Question: Source Page:

I need to scrape above numerical values like 1,426.0.....809.9....1,270.6 and 1,887.0 using python but regex not hitting for different values as values have similar tags...How to distinguish them any other method to crawl this?? Pls help
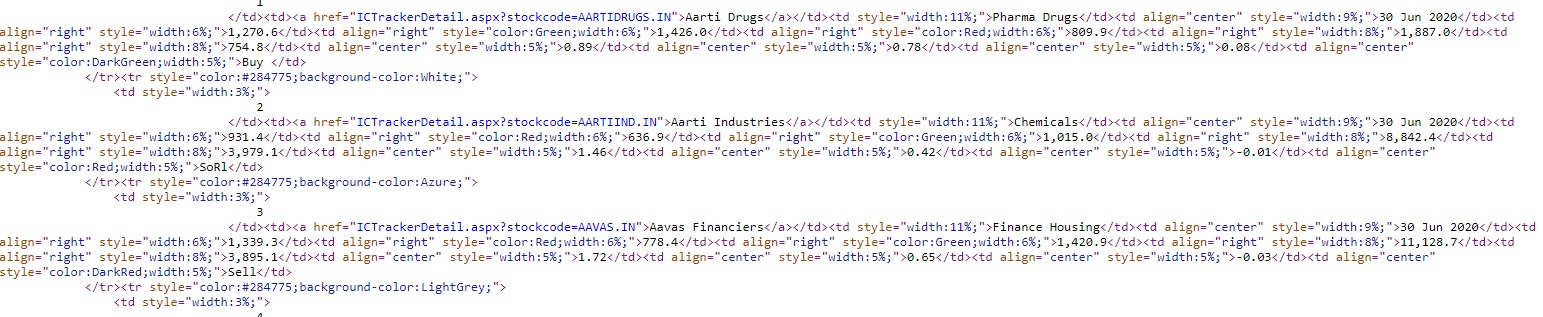
Answer: This should help u:
'''
html = '<td width="3%"><font color="#284775"> 58 </font></td> <td align="right" width="6%"><font color="#284775">406.7</font></td> <td align="right" width="6%"><font color="Red">289.6</font></td> <td align="right" width="6%"><font color="Green">443.7</font></td> <td align="right" width="8%"><font color="#284775">125,213.2</font></td> <td align="right" width="8%"><font color="#284775">87,649.2</font></td>'
soup = BeautifulSoup(html,'html.parser')
tds = soup.find_all('td')
numlst = []
final_lst = []
for x in tds:
numlst.append((x.text.replace(" ","")))
for x in numlst:
num = x.split(",")
num = ''.join(num)
try:
final_lst.append(float(num))
except ValueError:
pass
print(final_lst)
'''
Output:
'''
[58.0, 406.7, 289.6, 443.7, 125213.2, 87649.2]
'''